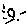
Label: sun